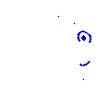
Particle: pion